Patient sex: F
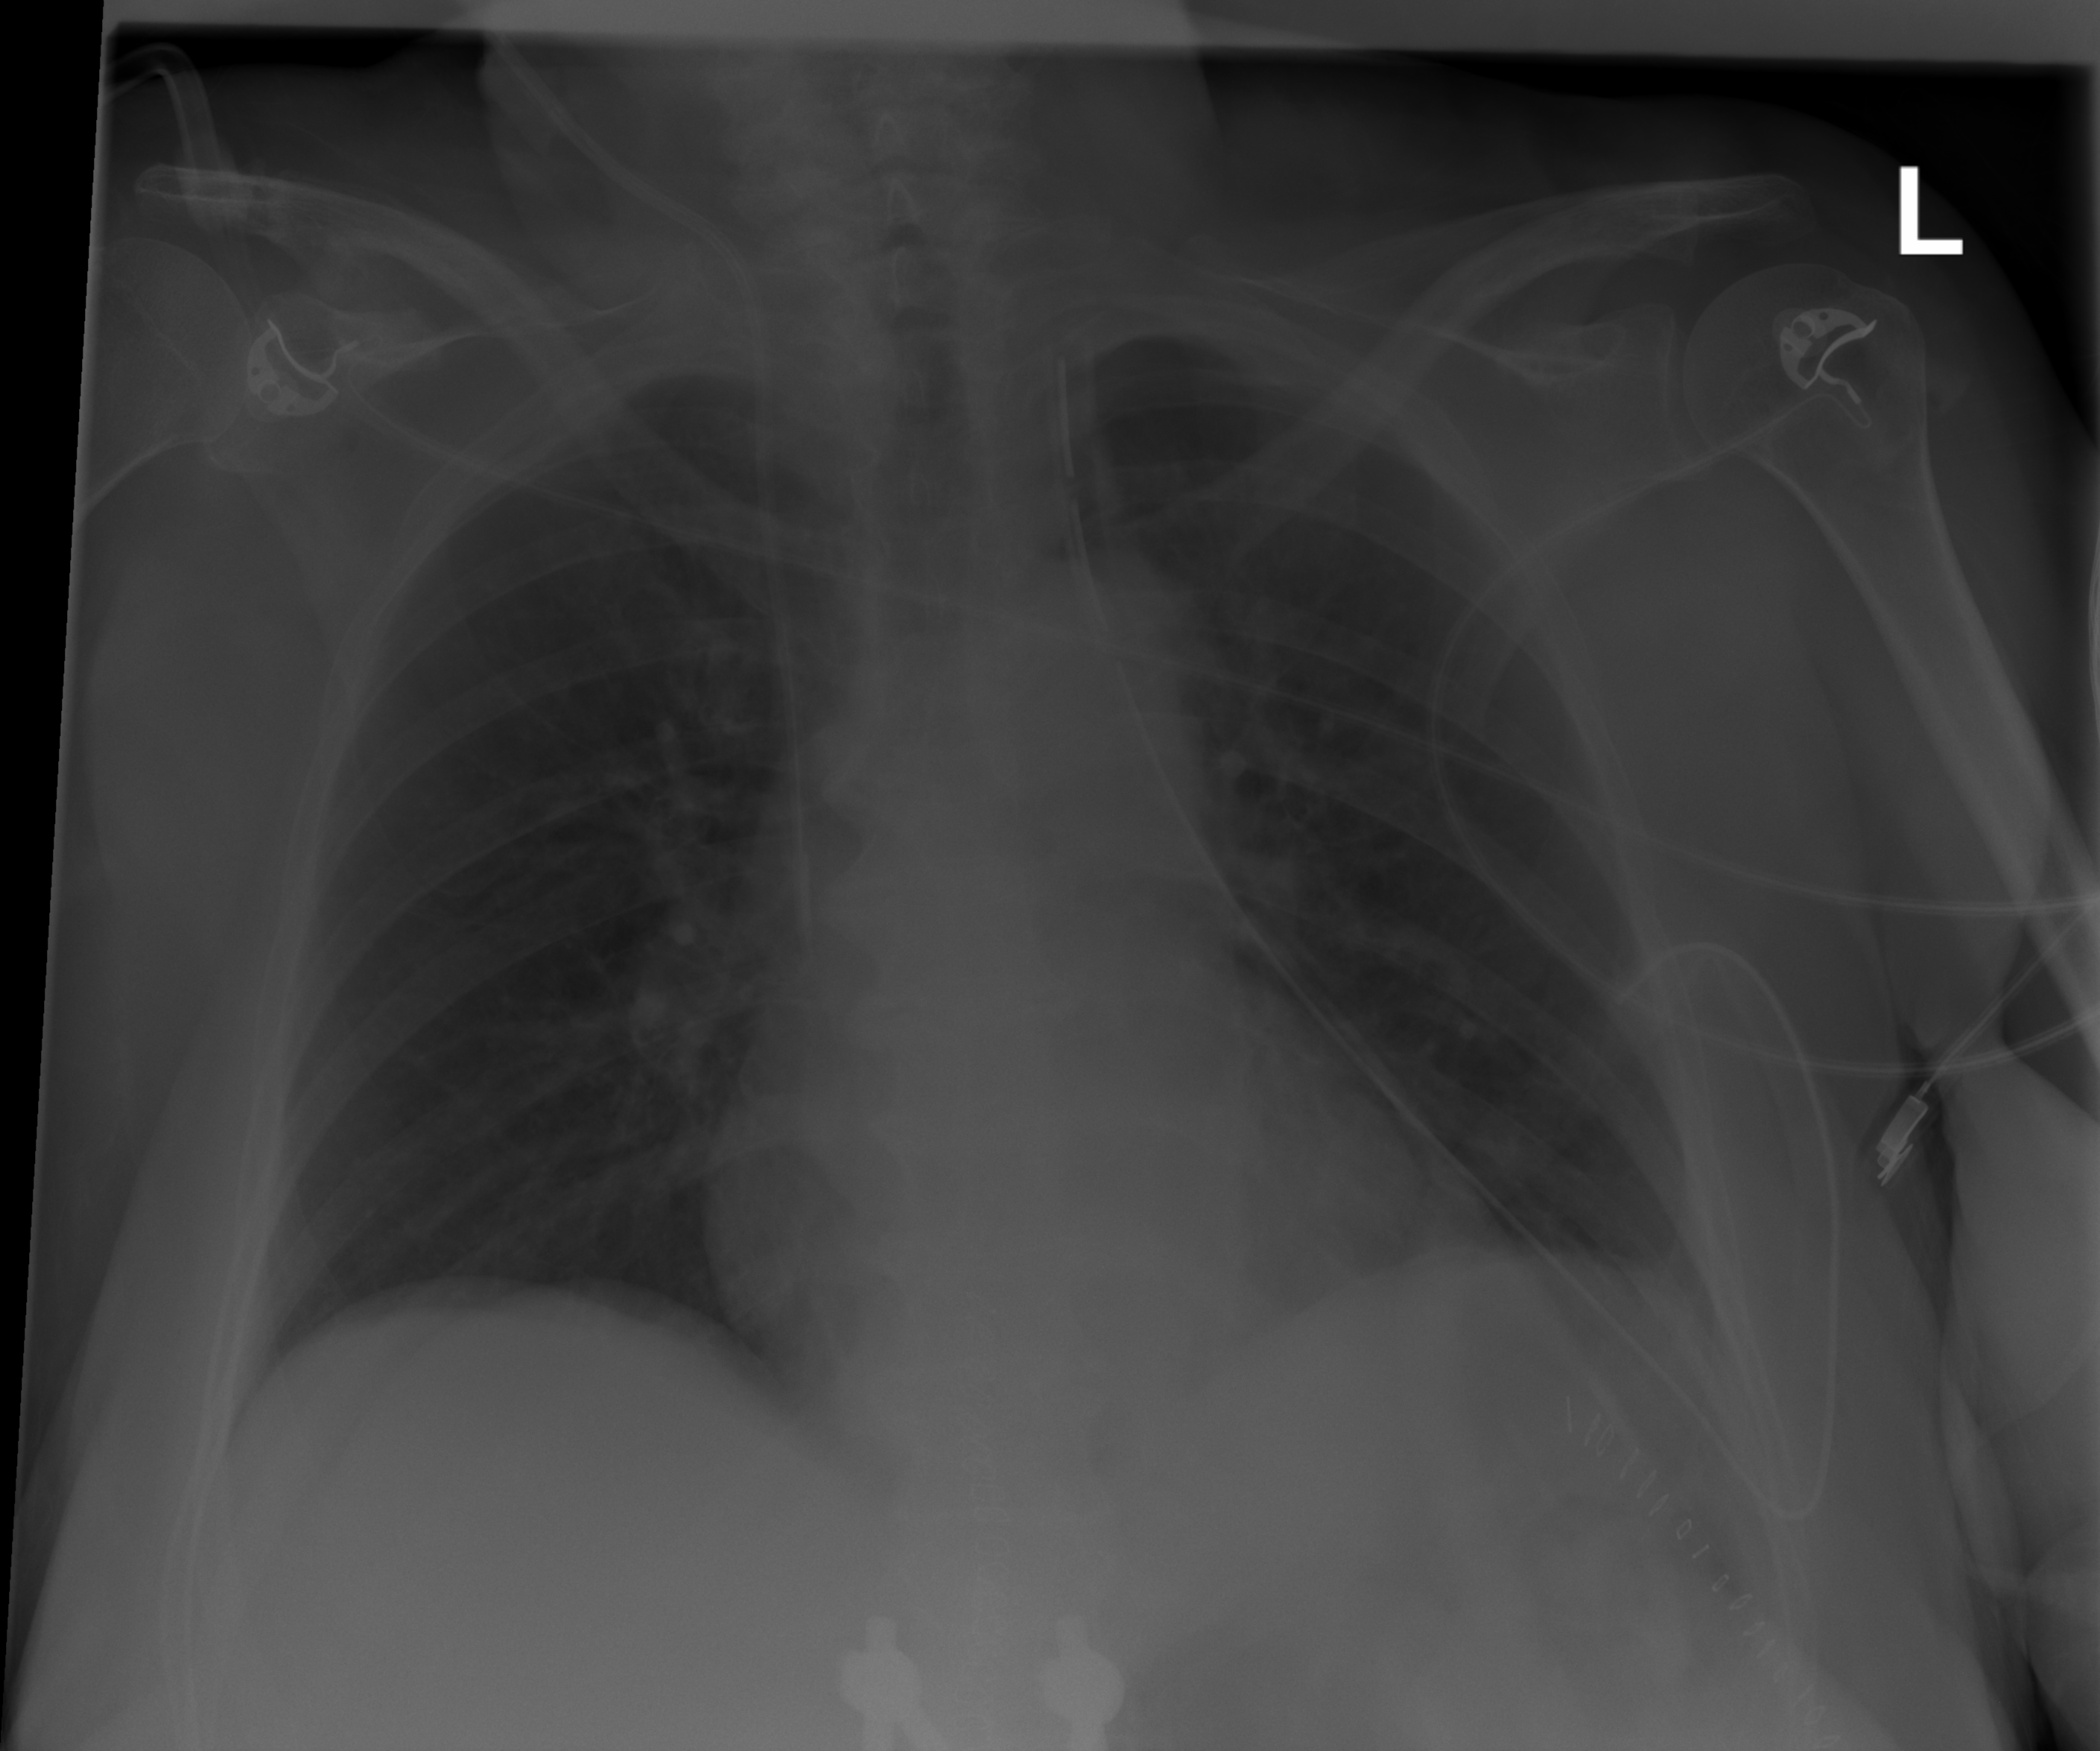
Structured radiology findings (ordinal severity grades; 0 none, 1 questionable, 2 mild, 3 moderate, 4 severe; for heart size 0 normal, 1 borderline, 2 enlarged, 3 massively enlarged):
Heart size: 0
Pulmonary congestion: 0
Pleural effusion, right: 0
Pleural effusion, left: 2
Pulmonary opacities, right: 0
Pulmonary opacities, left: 0
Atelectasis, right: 0
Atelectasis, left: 0